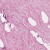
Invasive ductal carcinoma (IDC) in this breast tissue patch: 0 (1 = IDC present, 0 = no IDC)